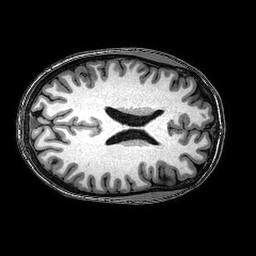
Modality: T1w
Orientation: axial
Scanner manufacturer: philips
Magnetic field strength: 3 T
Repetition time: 0.00819 s
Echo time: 0.00375 s